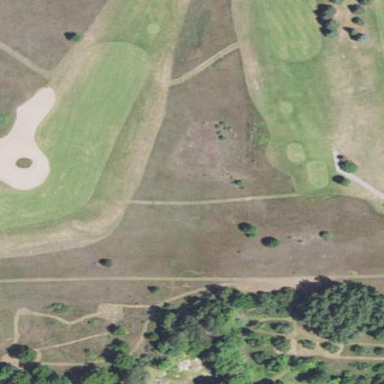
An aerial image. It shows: Area with grass used as rough in golf course.